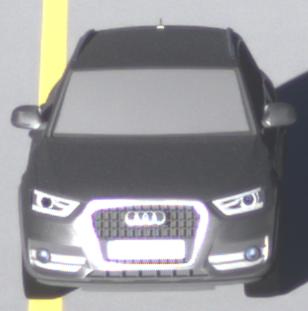
Make: Audi
Model: Q3 1.4 TFSI
Detailed model: Q3 (8U)
Model produced from: 2013/07
Model produced until: 2014/10
Doors: 5
Color: gray
Road condition: dry road
Daytime: sunrise or sunset
Contrast: high contrast